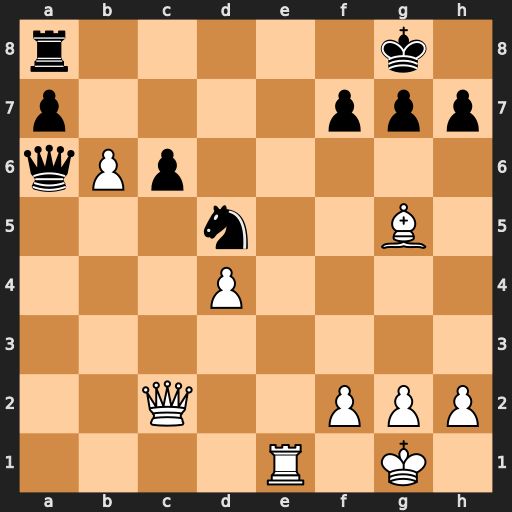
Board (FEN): r5k1/p4ppp/qPp5/3n2B1/3P4/8/2Q2PPP/4R1K1
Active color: w
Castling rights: -
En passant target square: -
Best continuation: Qxc6 Rf8 Qxd5